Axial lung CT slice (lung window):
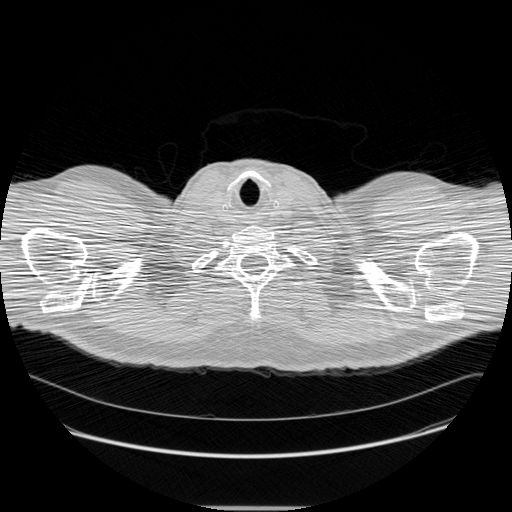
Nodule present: no